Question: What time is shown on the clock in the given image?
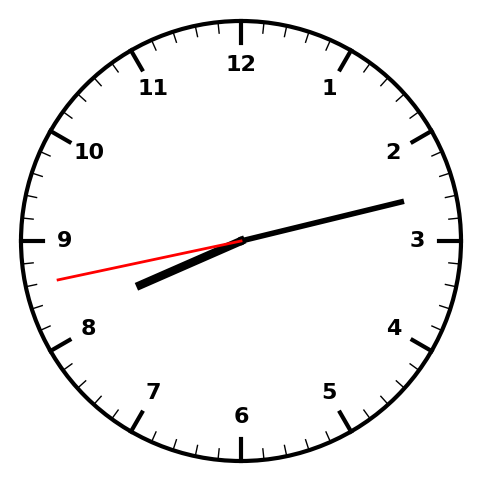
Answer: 08:12:43